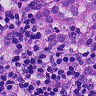
Metastatic tissue present: yes